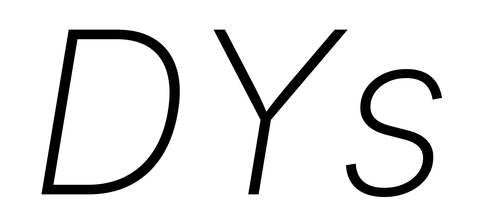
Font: Inter-Italic_ExtraLight_Italic